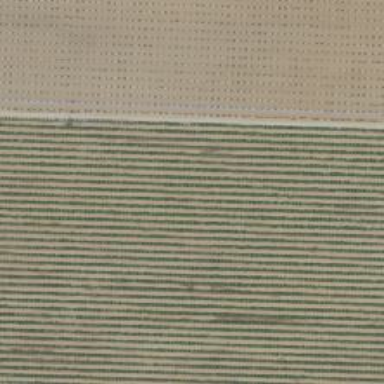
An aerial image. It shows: Orchard filled with plum trees.